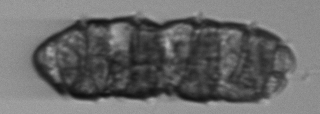
Label: Margalefidinium